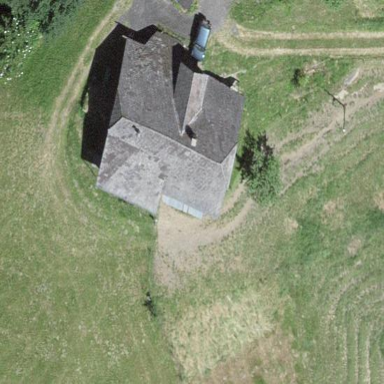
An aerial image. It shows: Farm building.